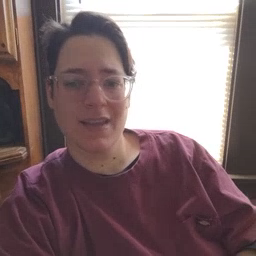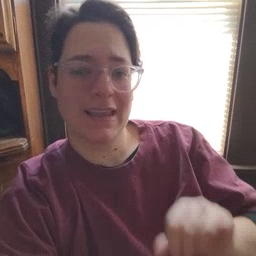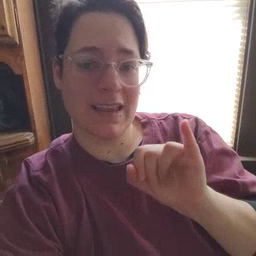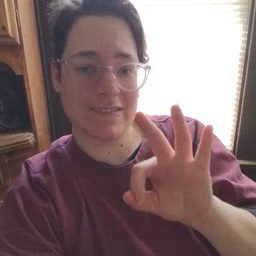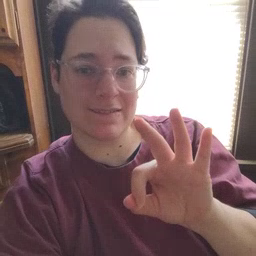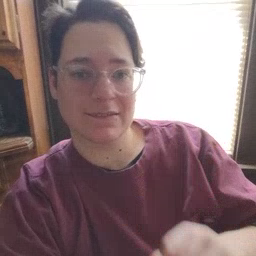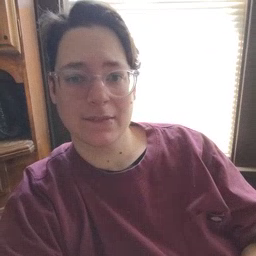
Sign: if